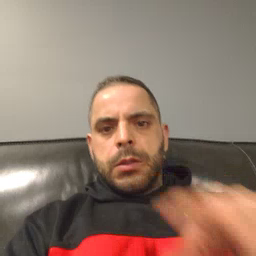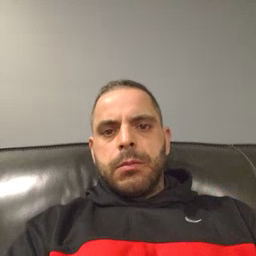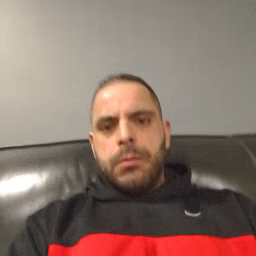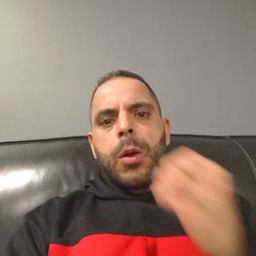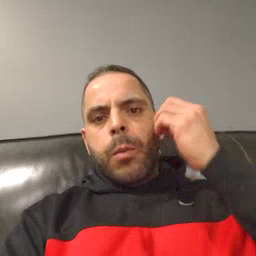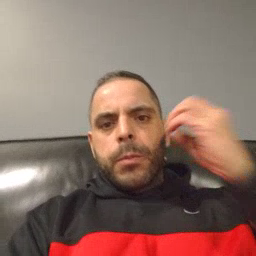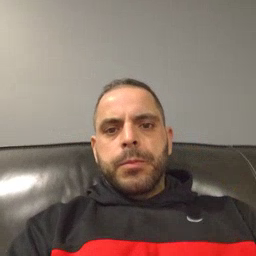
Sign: home